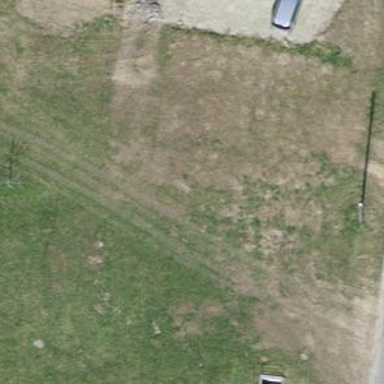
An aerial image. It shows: Fence is in the image.